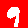
Digit: 9